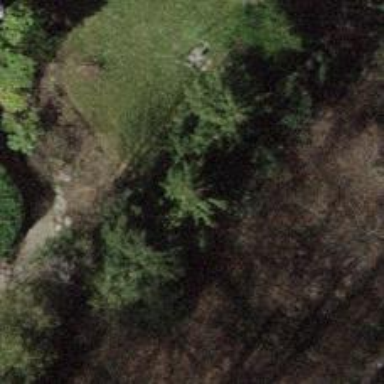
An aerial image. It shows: Unpaved path.